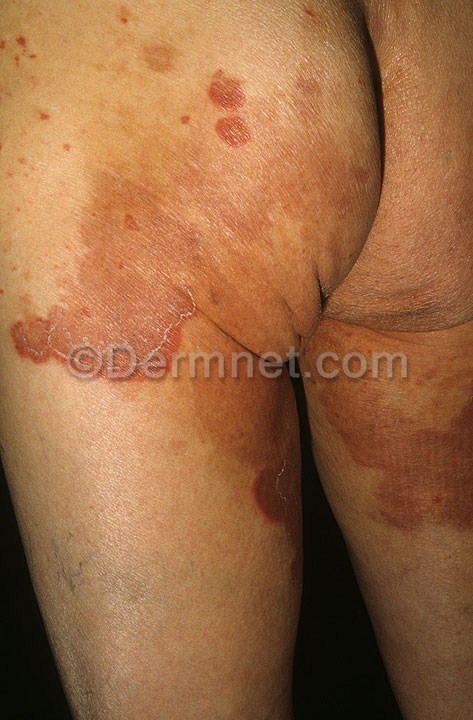
Disease: Exanthems and Drug Eruptions